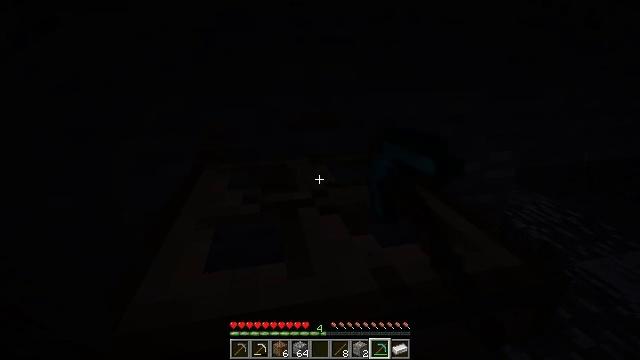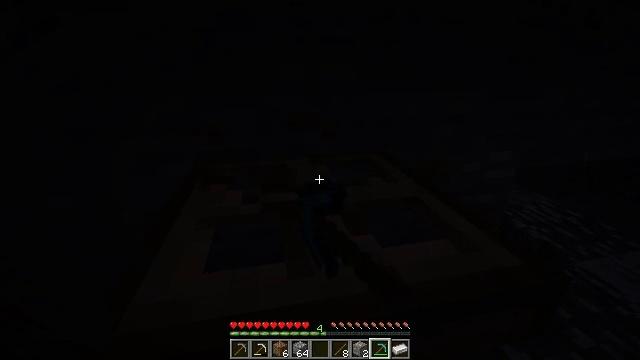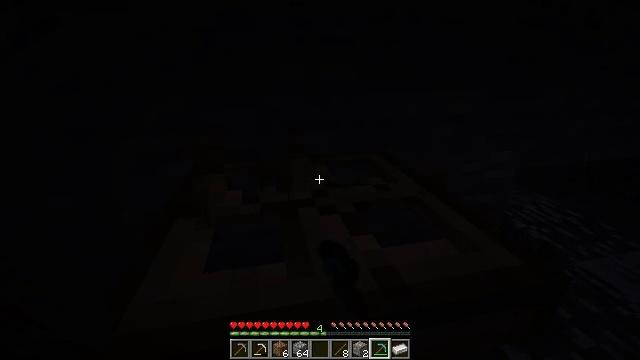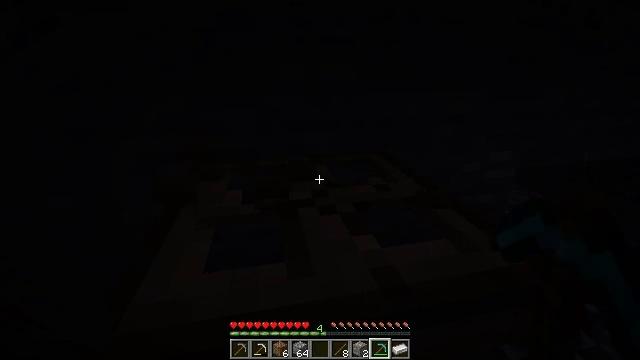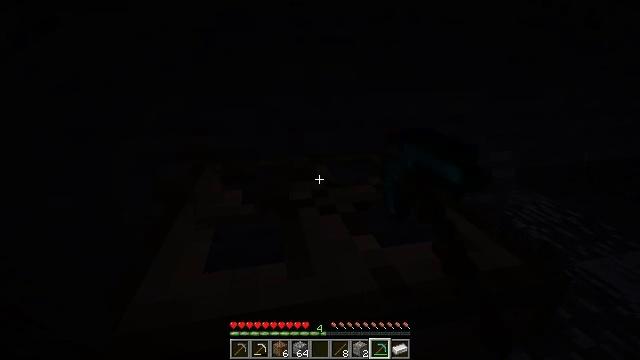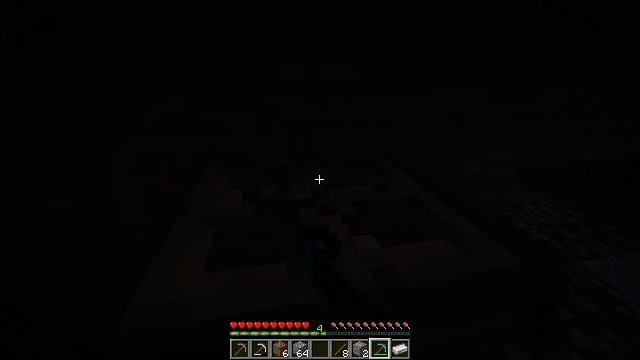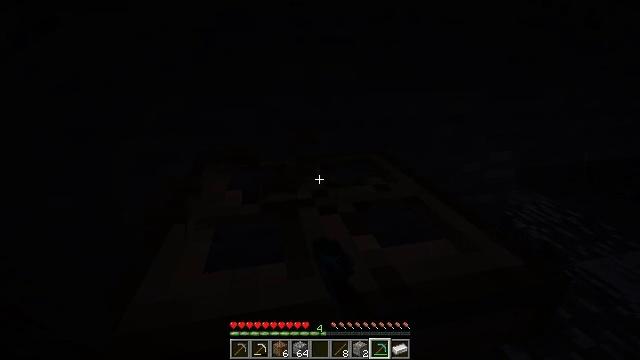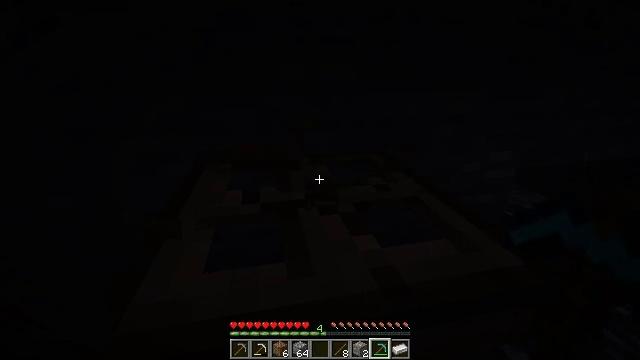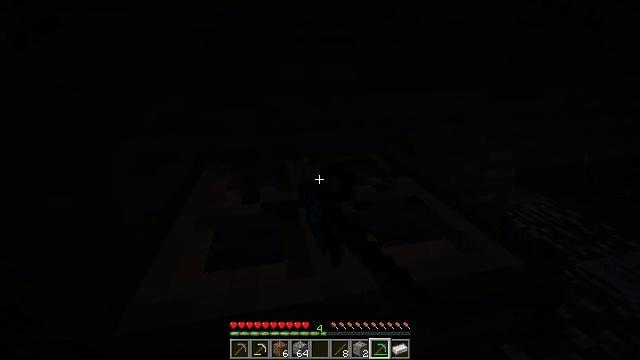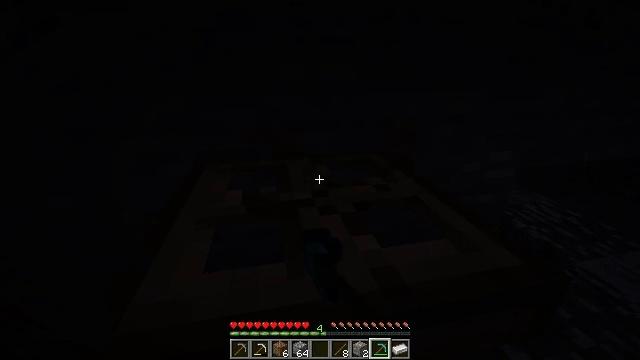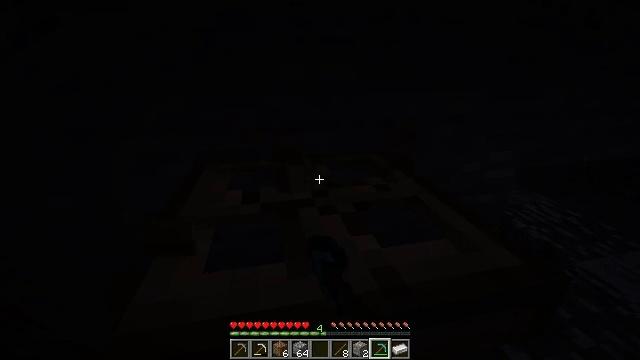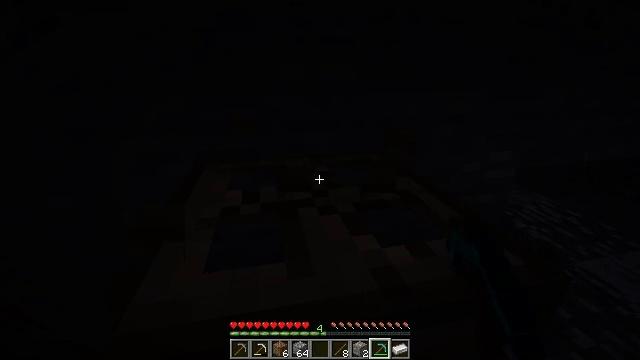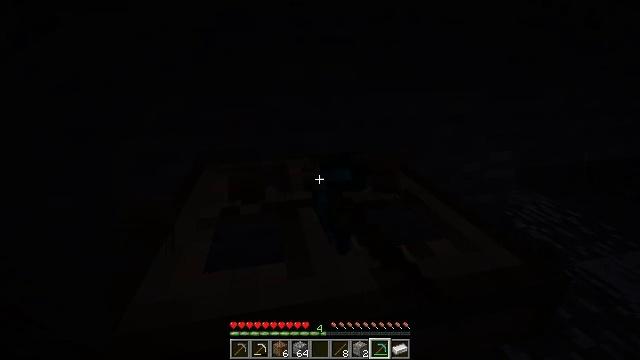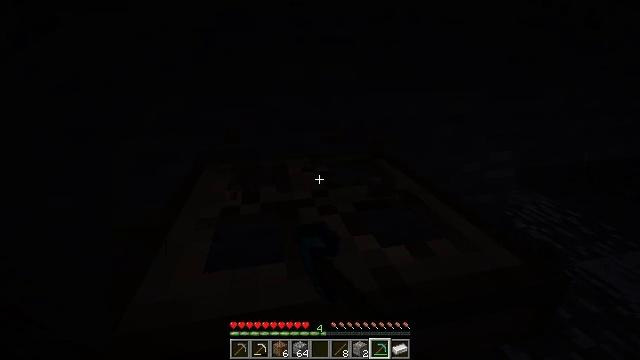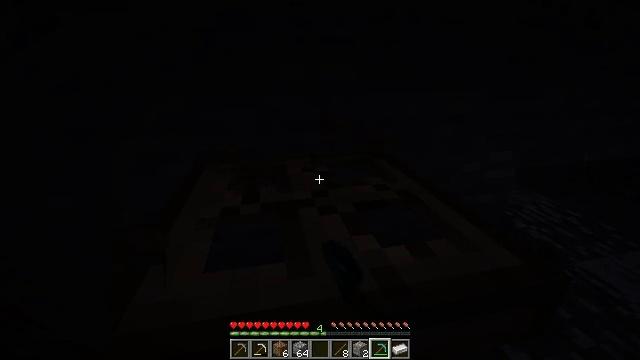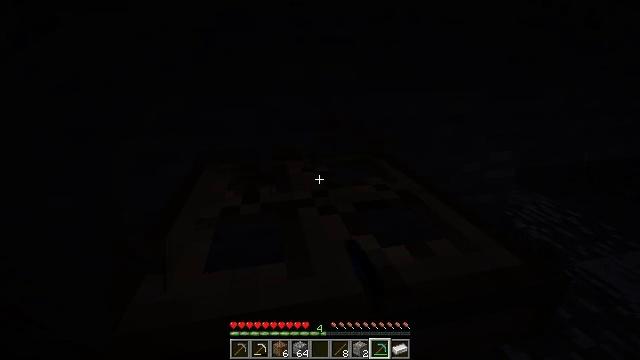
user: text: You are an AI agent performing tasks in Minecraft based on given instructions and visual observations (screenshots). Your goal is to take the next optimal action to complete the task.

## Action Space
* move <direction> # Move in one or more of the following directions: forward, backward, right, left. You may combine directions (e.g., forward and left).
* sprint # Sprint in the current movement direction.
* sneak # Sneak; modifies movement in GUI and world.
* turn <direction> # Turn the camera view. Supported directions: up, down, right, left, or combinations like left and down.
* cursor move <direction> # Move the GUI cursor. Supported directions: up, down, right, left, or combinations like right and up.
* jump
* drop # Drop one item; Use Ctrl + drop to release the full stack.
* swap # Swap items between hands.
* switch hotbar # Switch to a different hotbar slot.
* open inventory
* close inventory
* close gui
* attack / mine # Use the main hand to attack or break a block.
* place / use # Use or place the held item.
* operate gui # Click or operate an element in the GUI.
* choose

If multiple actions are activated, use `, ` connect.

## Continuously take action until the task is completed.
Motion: motion action
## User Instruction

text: Remove the oak trapdoor from its place.
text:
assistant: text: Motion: attack / mine
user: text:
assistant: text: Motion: attack / mine
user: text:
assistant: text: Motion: attack / mine
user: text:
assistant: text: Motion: attack / mine
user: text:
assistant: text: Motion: attack / mine
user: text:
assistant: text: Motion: attack / mine
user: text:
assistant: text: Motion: attack / mine
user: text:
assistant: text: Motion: attack / mine
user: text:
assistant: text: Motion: attack / mine
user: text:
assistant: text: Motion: attack / mine
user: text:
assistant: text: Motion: attack / mine
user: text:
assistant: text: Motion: attack / mine
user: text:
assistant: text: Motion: attack / mine
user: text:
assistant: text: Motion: attack / mine
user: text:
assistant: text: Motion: attack / mine
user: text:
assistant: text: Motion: attack / mine
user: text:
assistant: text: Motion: attack / mine
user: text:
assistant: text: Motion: attack / mine
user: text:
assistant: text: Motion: attack / mine
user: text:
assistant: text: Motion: attack / mine
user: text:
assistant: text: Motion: attack / mine
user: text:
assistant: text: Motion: attack / mine
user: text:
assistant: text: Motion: attack / mine
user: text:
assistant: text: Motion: attack / mine
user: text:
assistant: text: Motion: attack / mine
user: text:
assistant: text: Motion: attack / mine
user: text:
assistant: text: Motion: attack / mine
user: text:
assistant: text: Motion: attack / mine
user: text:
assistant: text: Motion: attack / mine
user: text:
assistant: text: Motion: attack / mine